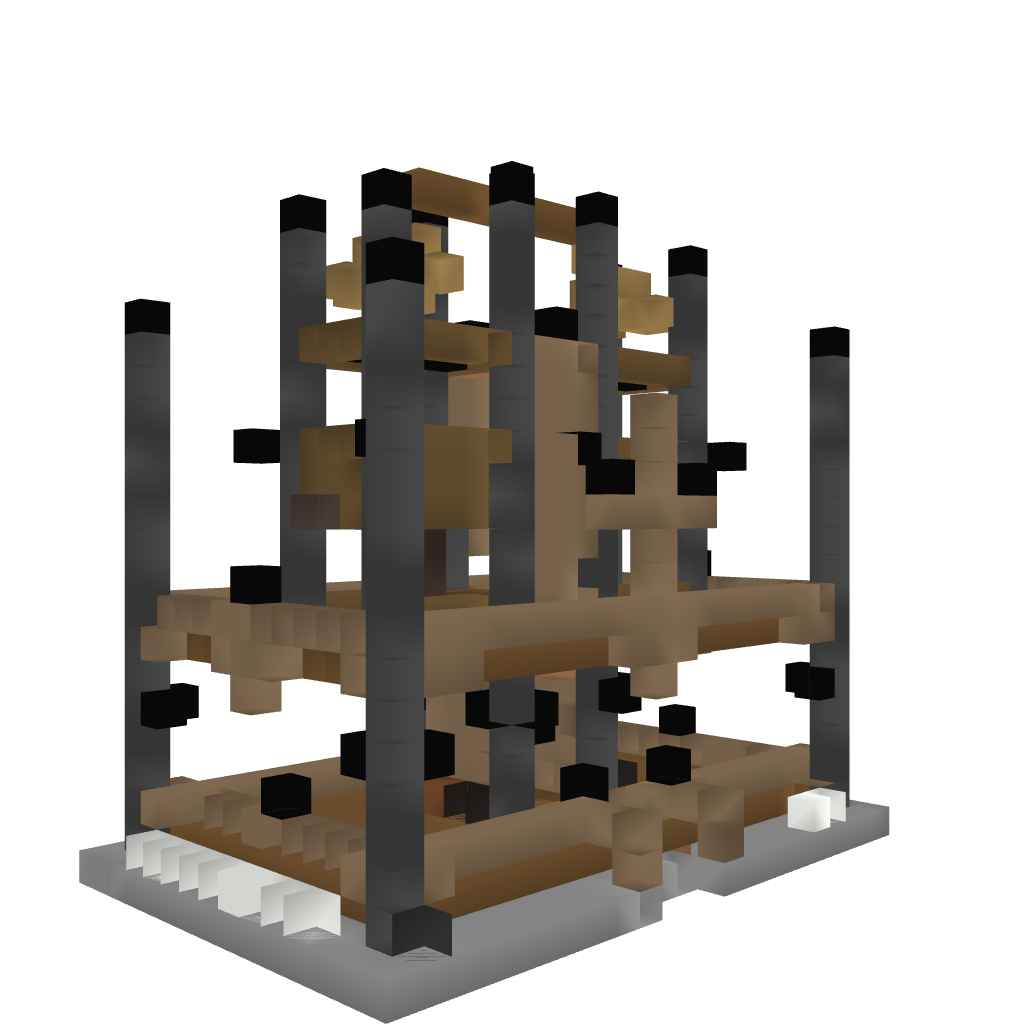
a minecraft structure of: Spiral Stair Wooden House